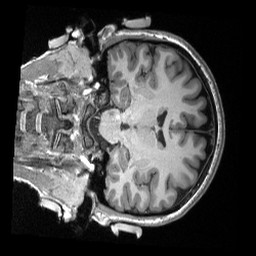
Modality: T1w
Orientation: coronal
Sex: female